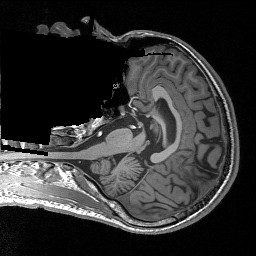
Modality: T1w
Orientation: axial